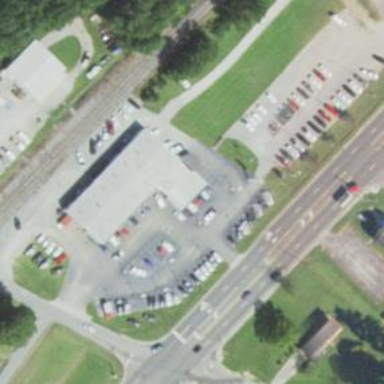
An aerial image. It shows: Retail building with car shop.